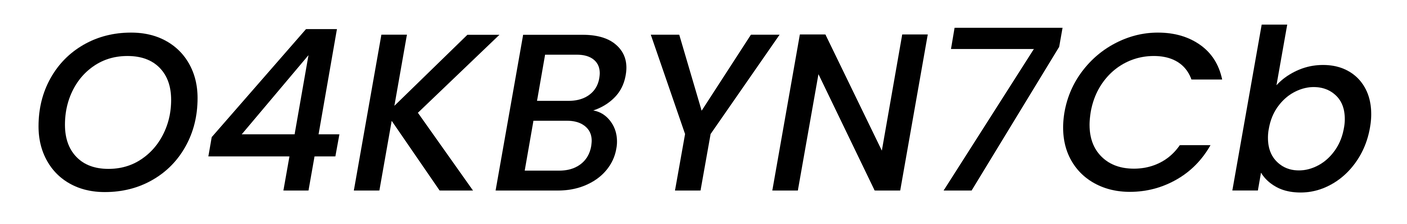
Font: Poppins-MediumItalic